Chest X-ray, AP view. Patient: 57 years old, sex M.
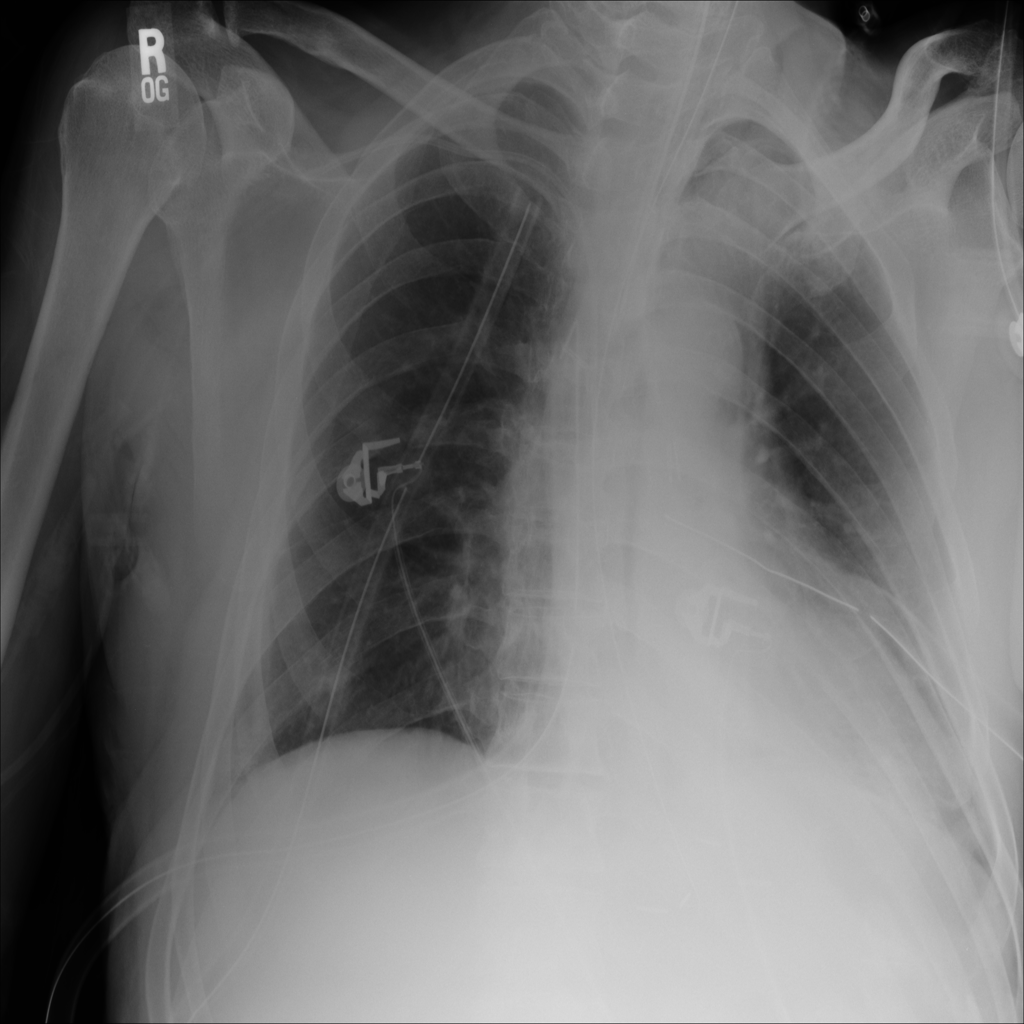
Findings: Atelectasis, Effusion